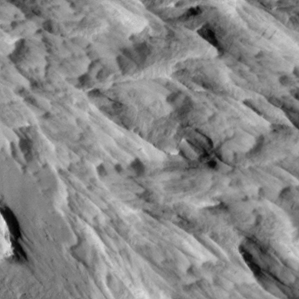
Label: non_frost